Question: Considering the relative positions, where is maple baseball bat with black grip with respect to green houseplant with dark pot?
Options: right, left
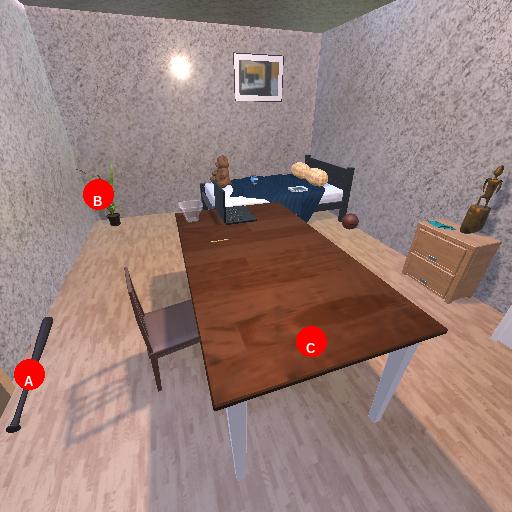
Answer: right